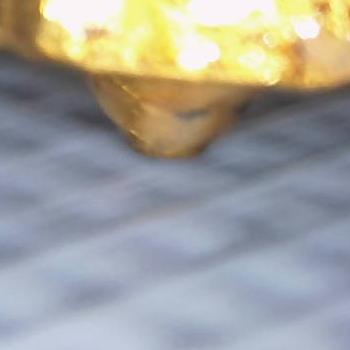
Flow rate: 100%